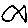
Label: fish